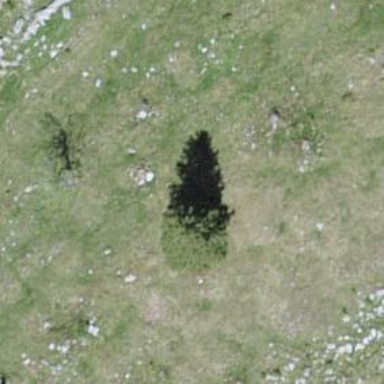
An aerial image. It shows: Needle-leaved tree in its natural environment.